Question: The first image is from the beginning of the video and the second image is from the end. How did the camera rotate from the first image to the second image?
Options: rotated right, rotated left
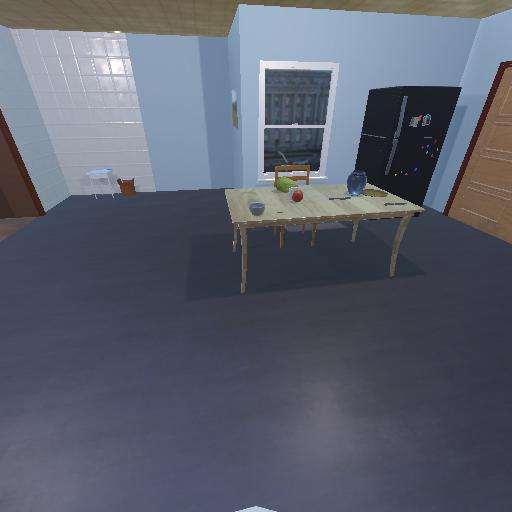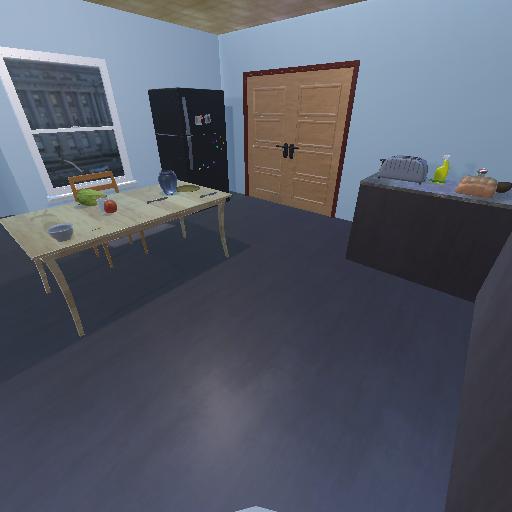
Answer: rotated right